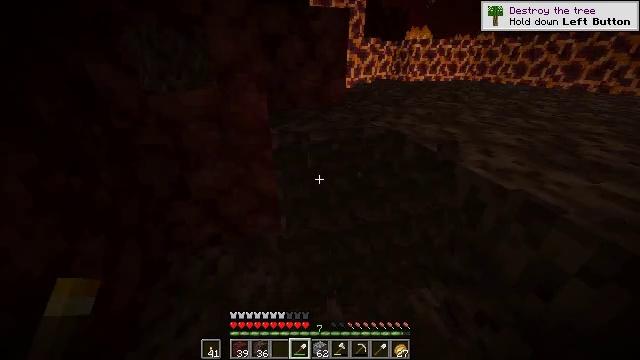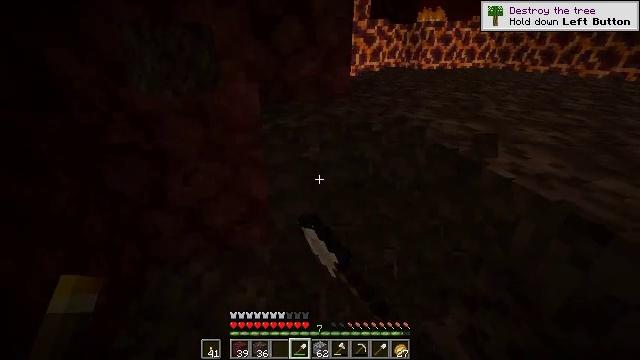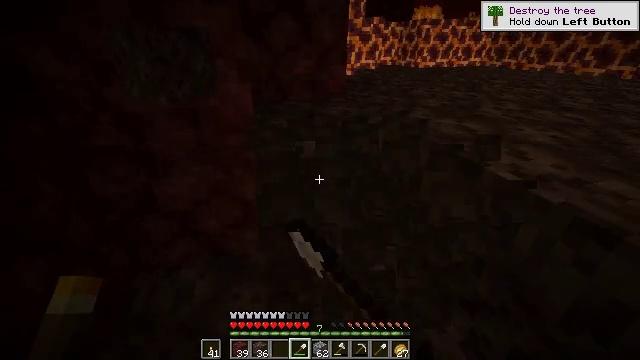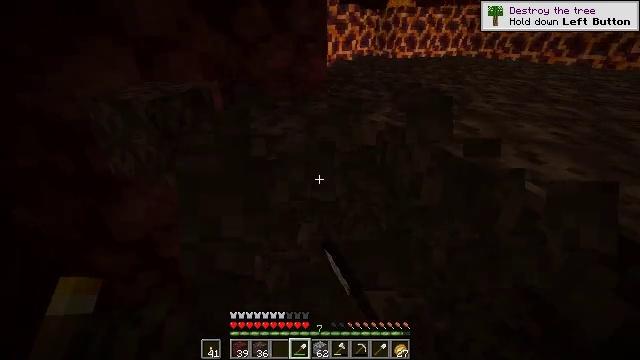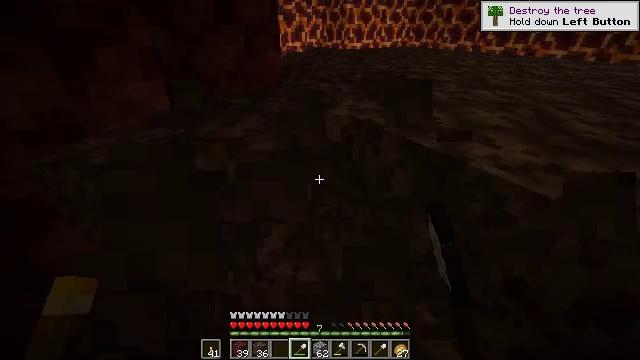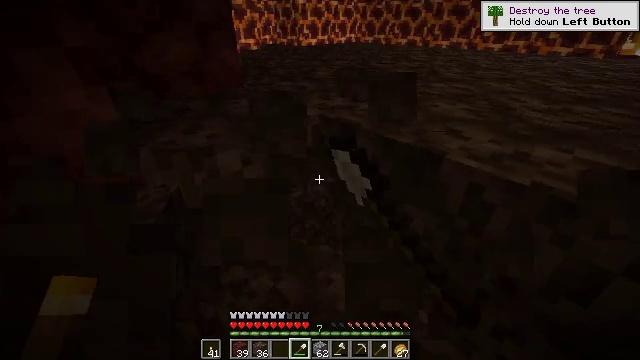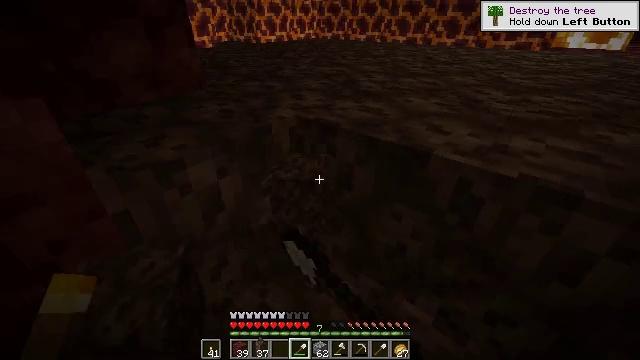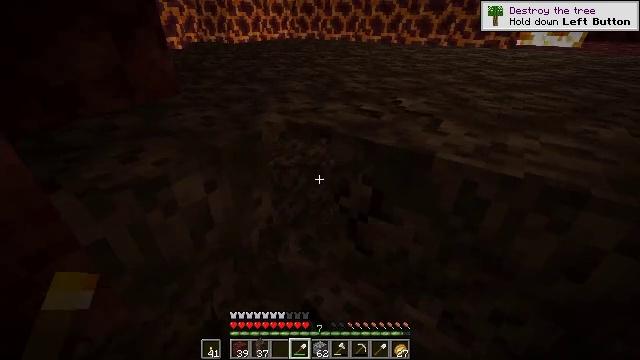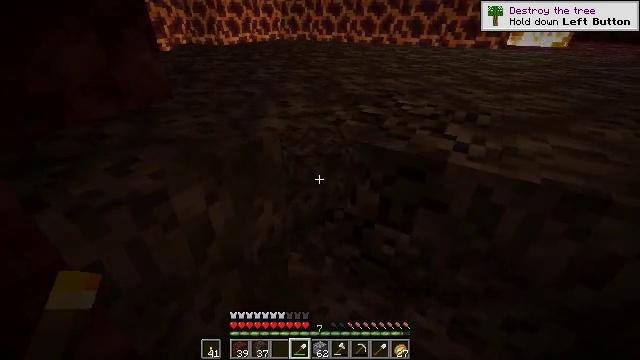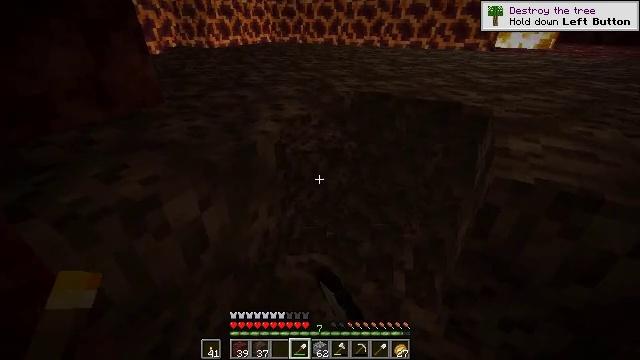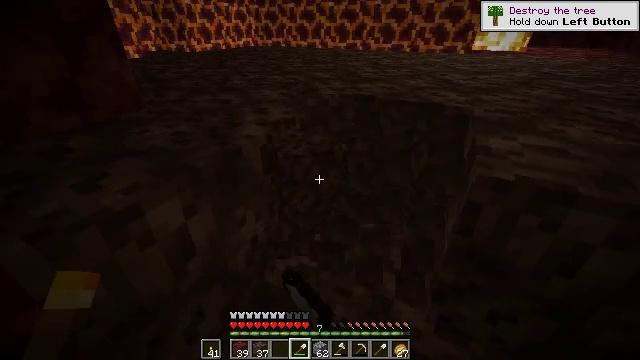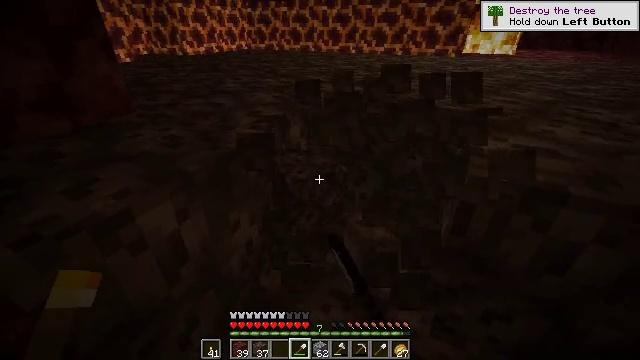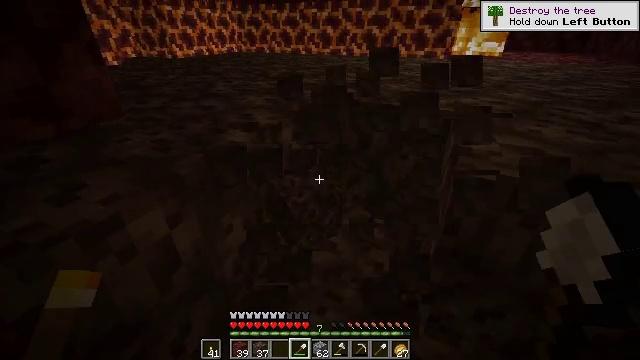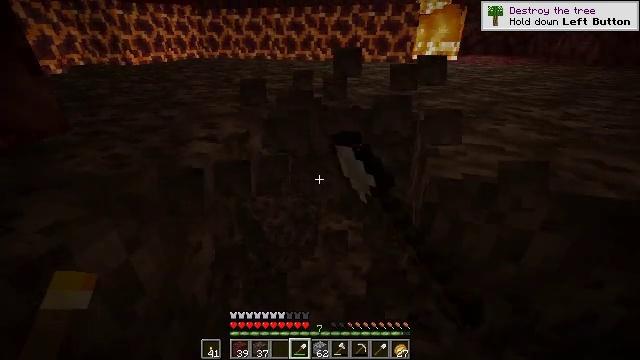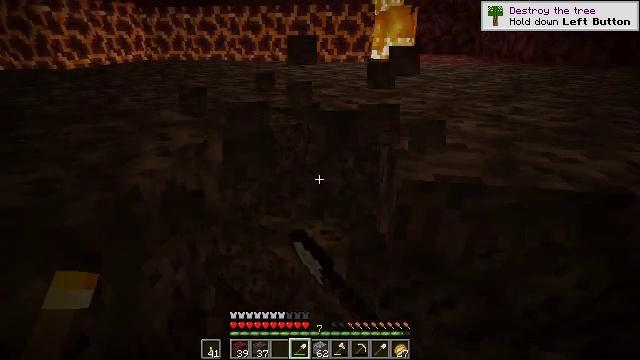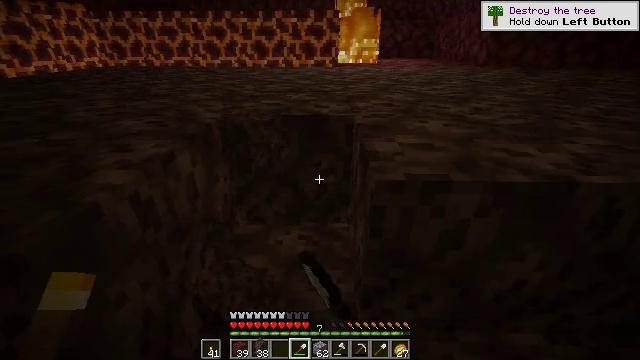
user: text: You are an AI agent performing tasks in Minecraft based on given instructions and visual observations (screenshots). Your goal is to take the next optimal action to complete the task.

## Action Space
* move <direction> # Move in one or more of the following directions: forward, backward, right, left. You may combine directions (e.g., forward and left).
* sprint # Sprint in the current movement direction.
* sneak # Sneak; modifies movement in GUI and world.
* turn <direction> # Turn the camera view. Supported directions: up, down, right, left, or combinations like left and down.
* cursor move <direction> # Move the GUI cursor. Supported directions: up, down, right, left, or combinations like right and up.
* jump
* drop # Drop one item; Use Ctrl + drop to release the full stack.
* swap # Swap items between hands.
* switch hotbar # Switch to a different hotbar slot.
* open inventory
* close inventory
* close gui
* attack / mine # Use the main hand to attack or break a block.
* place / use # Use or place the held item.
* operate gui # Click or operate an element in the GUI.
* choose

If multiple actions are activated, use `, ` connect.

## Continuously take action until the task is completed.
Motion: motion action
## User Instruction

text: Gather soul sand from the Nether.
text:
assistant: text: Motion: move forward, attack / mine
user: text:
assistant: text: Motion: move forward, turn right, attack / mine
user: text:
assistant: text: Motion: move forward and move left, turn right and down, attack / mine
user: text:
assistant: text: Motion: move forward and move left, turn right and down, attack / mine
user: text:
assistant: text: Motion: move forward and move left, turn right, attack / mine
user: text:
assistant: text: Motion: move forward and move left, turn right, attack / mine
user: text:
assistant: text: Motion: move forward and move left, turn right, attack / mine
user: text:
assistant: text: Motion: turn right, attack / mine
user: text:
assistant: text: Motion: turn right, attack / mine
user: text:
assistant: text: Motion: turn right, attack / mine
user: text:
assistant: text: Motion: turn right, attack / mine
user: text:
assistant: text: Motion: turn right, attack / mine
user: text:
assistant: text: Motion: move forward, turn right, attack / mine
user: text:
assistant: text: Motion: turn right, attack / mine
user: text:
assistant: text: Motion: turn right, attack / mine
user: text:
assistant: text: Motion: attack / mine
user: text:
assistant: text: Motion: turn right, attack / mine
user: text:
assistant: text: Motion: move forward, turn right, attack / mine
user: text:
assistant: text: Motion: move forward, turn right, attack / mine
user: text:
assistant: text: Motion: move forward, turn right, attack / mine
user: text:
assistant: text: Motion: attack / mine
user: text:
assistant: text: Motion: turn right, attack / mine
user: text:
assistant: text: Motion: turn right, attack / mine
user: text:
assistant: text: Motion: turn right, attack / mine
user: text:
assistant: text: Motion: turn right, attack / mine
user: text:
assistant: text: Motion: turn right, attack / mine
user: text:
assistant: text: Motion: turn right, attack / mine
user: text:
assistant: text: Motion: move forward, turn right, attack / mine
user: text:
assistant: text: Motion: move forward, turn right, attack / mine
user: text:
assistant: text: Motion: move forward, turn right, attack / mine